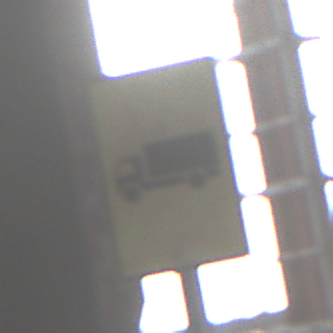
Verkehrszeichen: KFZZulaessigeGesamtmasse3Komma5TOhnePfeilsymbol
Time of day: Midday
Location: Roofed (Special)
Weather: Overcast
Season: NotSpecified
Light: Natural